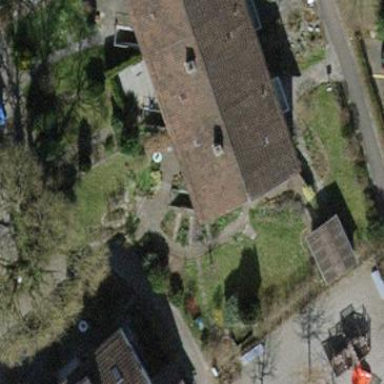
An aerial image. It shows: House with tiled roof.